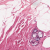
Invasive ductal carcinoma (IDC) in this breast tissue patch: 0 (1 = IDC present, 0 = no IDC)